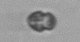
Label: Heterocapsa_rotundata